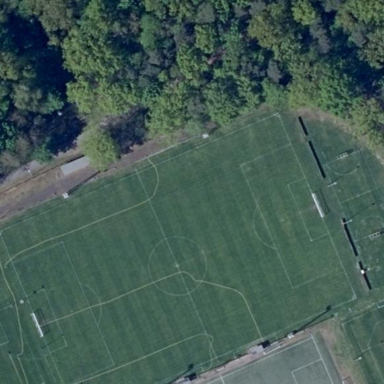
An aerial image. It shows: Soccer pitch for leisureland activities.